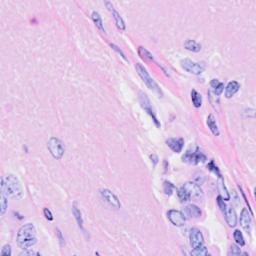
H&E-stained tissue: Breast